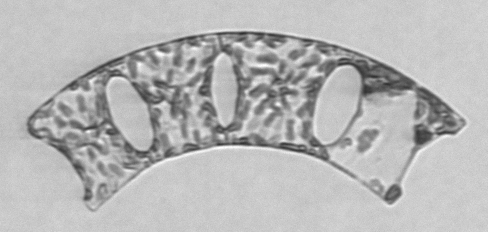
Label: Eucampia